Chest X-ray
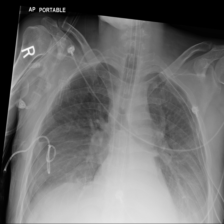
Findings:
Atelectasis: negative
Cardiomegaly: negative
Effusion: negative
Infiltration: negative
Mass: negative
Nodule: negative
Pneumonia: negative
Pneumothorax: positive
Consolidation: negative
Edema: negative
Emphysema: negative
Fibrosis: negative
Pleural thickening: negative
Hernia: negative